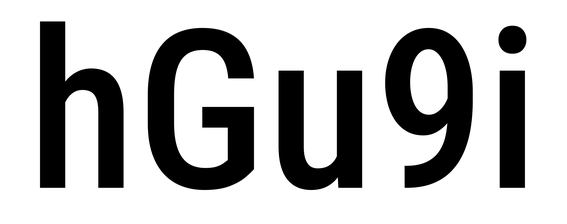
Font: Roboto_Condensed_Medium